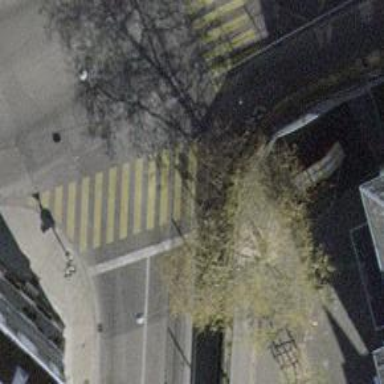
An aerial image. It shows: Road crossing with traffic signals.